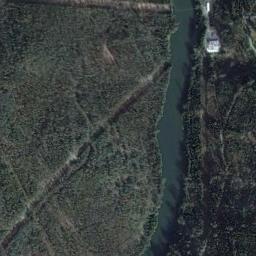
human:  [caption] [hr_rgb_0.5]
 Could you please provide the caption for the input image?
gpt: The dark green river goes through the forest .

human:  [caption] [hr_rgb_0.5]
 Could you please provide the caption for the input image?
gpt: There are many trees around the river .

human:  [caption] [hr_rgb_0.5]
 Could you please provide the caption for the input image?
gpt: A curvy turquoise river with green forests on both sides .

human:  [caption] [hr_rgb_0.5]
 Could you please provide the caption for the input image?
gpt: The river goes through bare land and green trees .

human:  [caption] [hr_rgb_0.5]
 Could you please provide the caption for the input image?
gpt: There are many brown trees around the river .